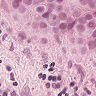
Metastatic tissue present: yes